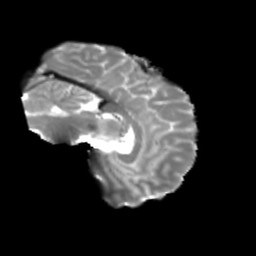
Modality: T2w
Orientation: sagittal
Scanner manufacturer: siemens
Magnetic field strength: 3 T
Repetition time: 4 s
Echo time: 0.0594 s